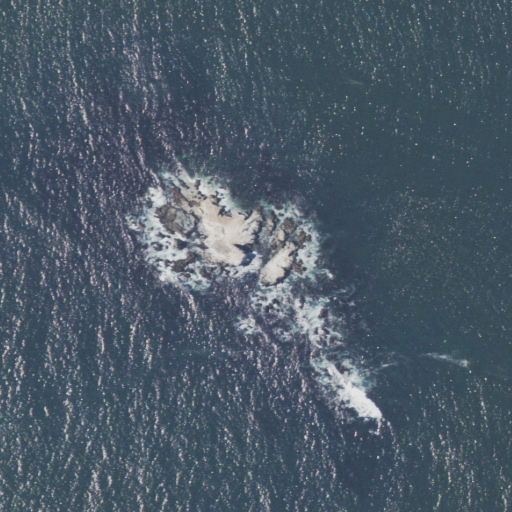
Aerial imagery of island in California named Bodega Rock containing open water and herbaceous wetlands